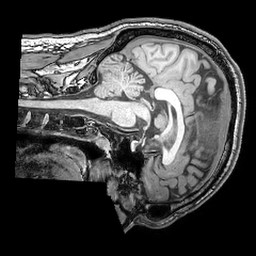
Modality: T1w
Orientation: sagittal
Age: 27
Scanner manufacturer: philips
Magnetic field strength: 3 T
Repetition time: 0.007 s
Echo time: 0.003501 s